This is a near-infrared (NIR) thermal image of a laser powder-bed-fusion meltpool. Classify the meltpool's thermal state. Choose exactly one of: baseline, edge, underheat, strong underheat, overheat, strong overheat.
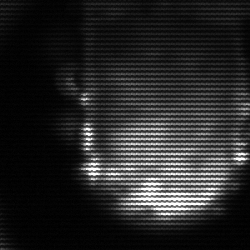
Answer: baseline